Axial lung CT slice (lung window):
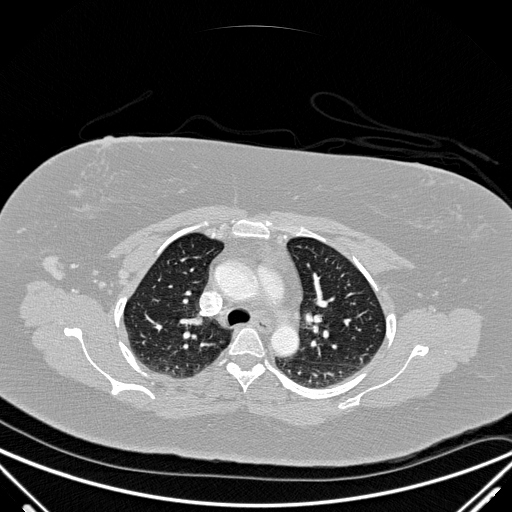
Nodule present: no